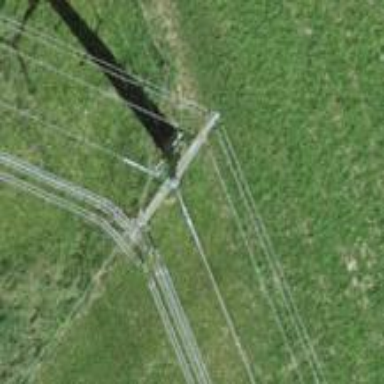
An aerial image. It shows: Power tower.